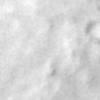
Label: no_change